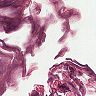
Metastatic tissue present: no